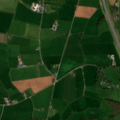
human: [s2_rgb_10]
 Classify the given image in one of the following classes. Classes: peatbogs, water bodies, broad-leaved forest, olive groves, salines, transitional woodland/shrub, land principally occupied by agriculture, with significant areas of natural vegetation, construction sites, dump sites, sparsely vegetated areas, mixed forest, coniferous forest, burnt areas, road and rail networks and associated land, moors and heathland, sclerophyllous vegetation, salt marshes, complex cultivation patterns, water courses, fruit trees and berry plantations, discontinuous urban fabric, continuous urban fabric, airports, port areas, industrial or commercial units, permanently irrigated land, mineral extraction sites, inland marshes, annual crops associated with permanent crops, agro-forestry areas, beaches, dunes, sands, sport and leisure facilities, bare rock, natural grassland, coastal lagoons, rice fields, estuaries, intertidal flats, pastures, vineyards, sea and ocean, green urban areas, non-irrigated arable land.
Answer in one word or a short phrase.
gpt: pastures, complex cultivation patterns